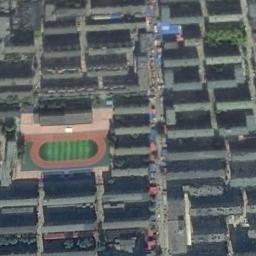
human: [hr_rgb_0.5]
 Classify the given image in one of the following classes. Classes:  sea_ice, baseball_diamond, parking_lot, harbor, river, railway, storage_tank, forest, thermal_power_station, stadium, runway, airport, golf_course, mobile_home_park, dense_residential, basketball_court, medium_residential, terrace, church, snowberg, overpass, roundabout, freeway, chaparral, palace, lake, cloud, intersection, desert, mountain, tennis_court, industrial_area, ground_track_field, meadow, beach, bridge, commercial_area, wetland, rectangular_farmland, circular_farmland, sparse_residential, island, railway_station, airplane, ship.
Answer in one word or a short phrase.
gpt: ground_track_field